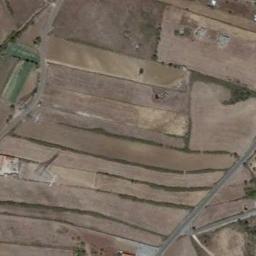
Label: terrace